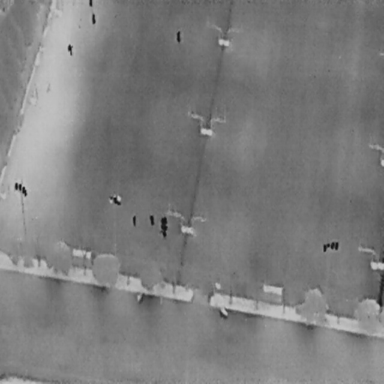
There are seven objects shown in the infrared image, including six People, and a DontCare.